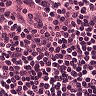
Metastatic tissue present: no